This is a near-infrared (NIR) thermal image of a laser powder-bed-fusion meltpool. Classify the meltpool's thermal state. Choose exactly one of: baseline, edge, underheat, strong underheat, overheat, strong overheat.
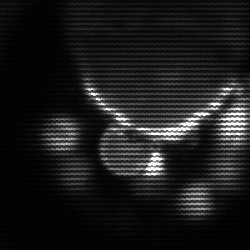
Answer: baseline